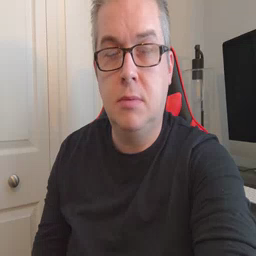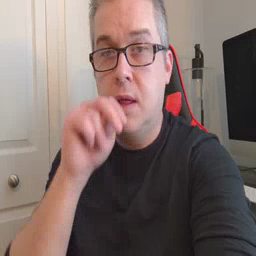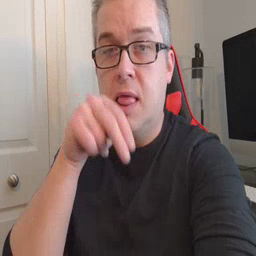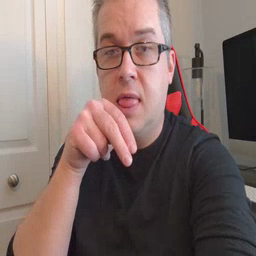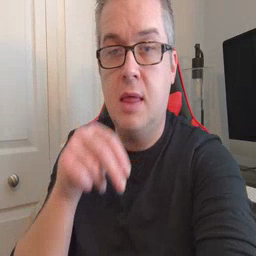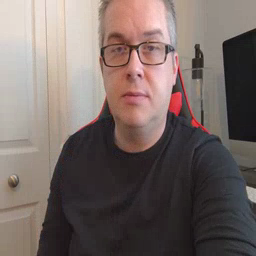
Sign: tongue